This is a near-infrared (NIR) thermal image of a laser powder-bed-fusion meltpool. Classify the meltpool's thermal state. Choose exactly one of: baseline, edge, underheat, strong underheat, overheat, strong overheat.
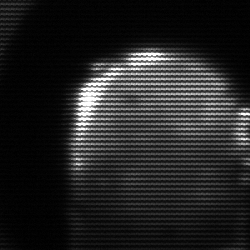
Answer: edge